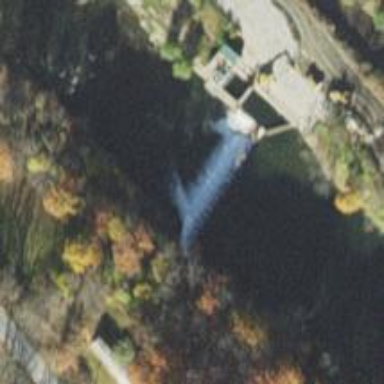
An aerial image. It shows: Hazardous whitewater feature.